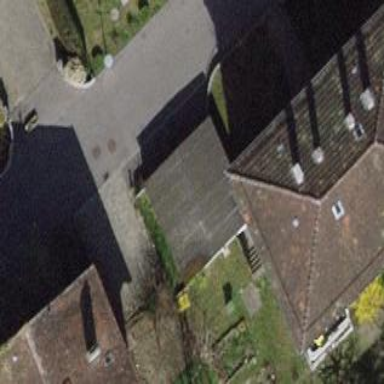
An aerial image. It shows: Garage.